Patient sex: M
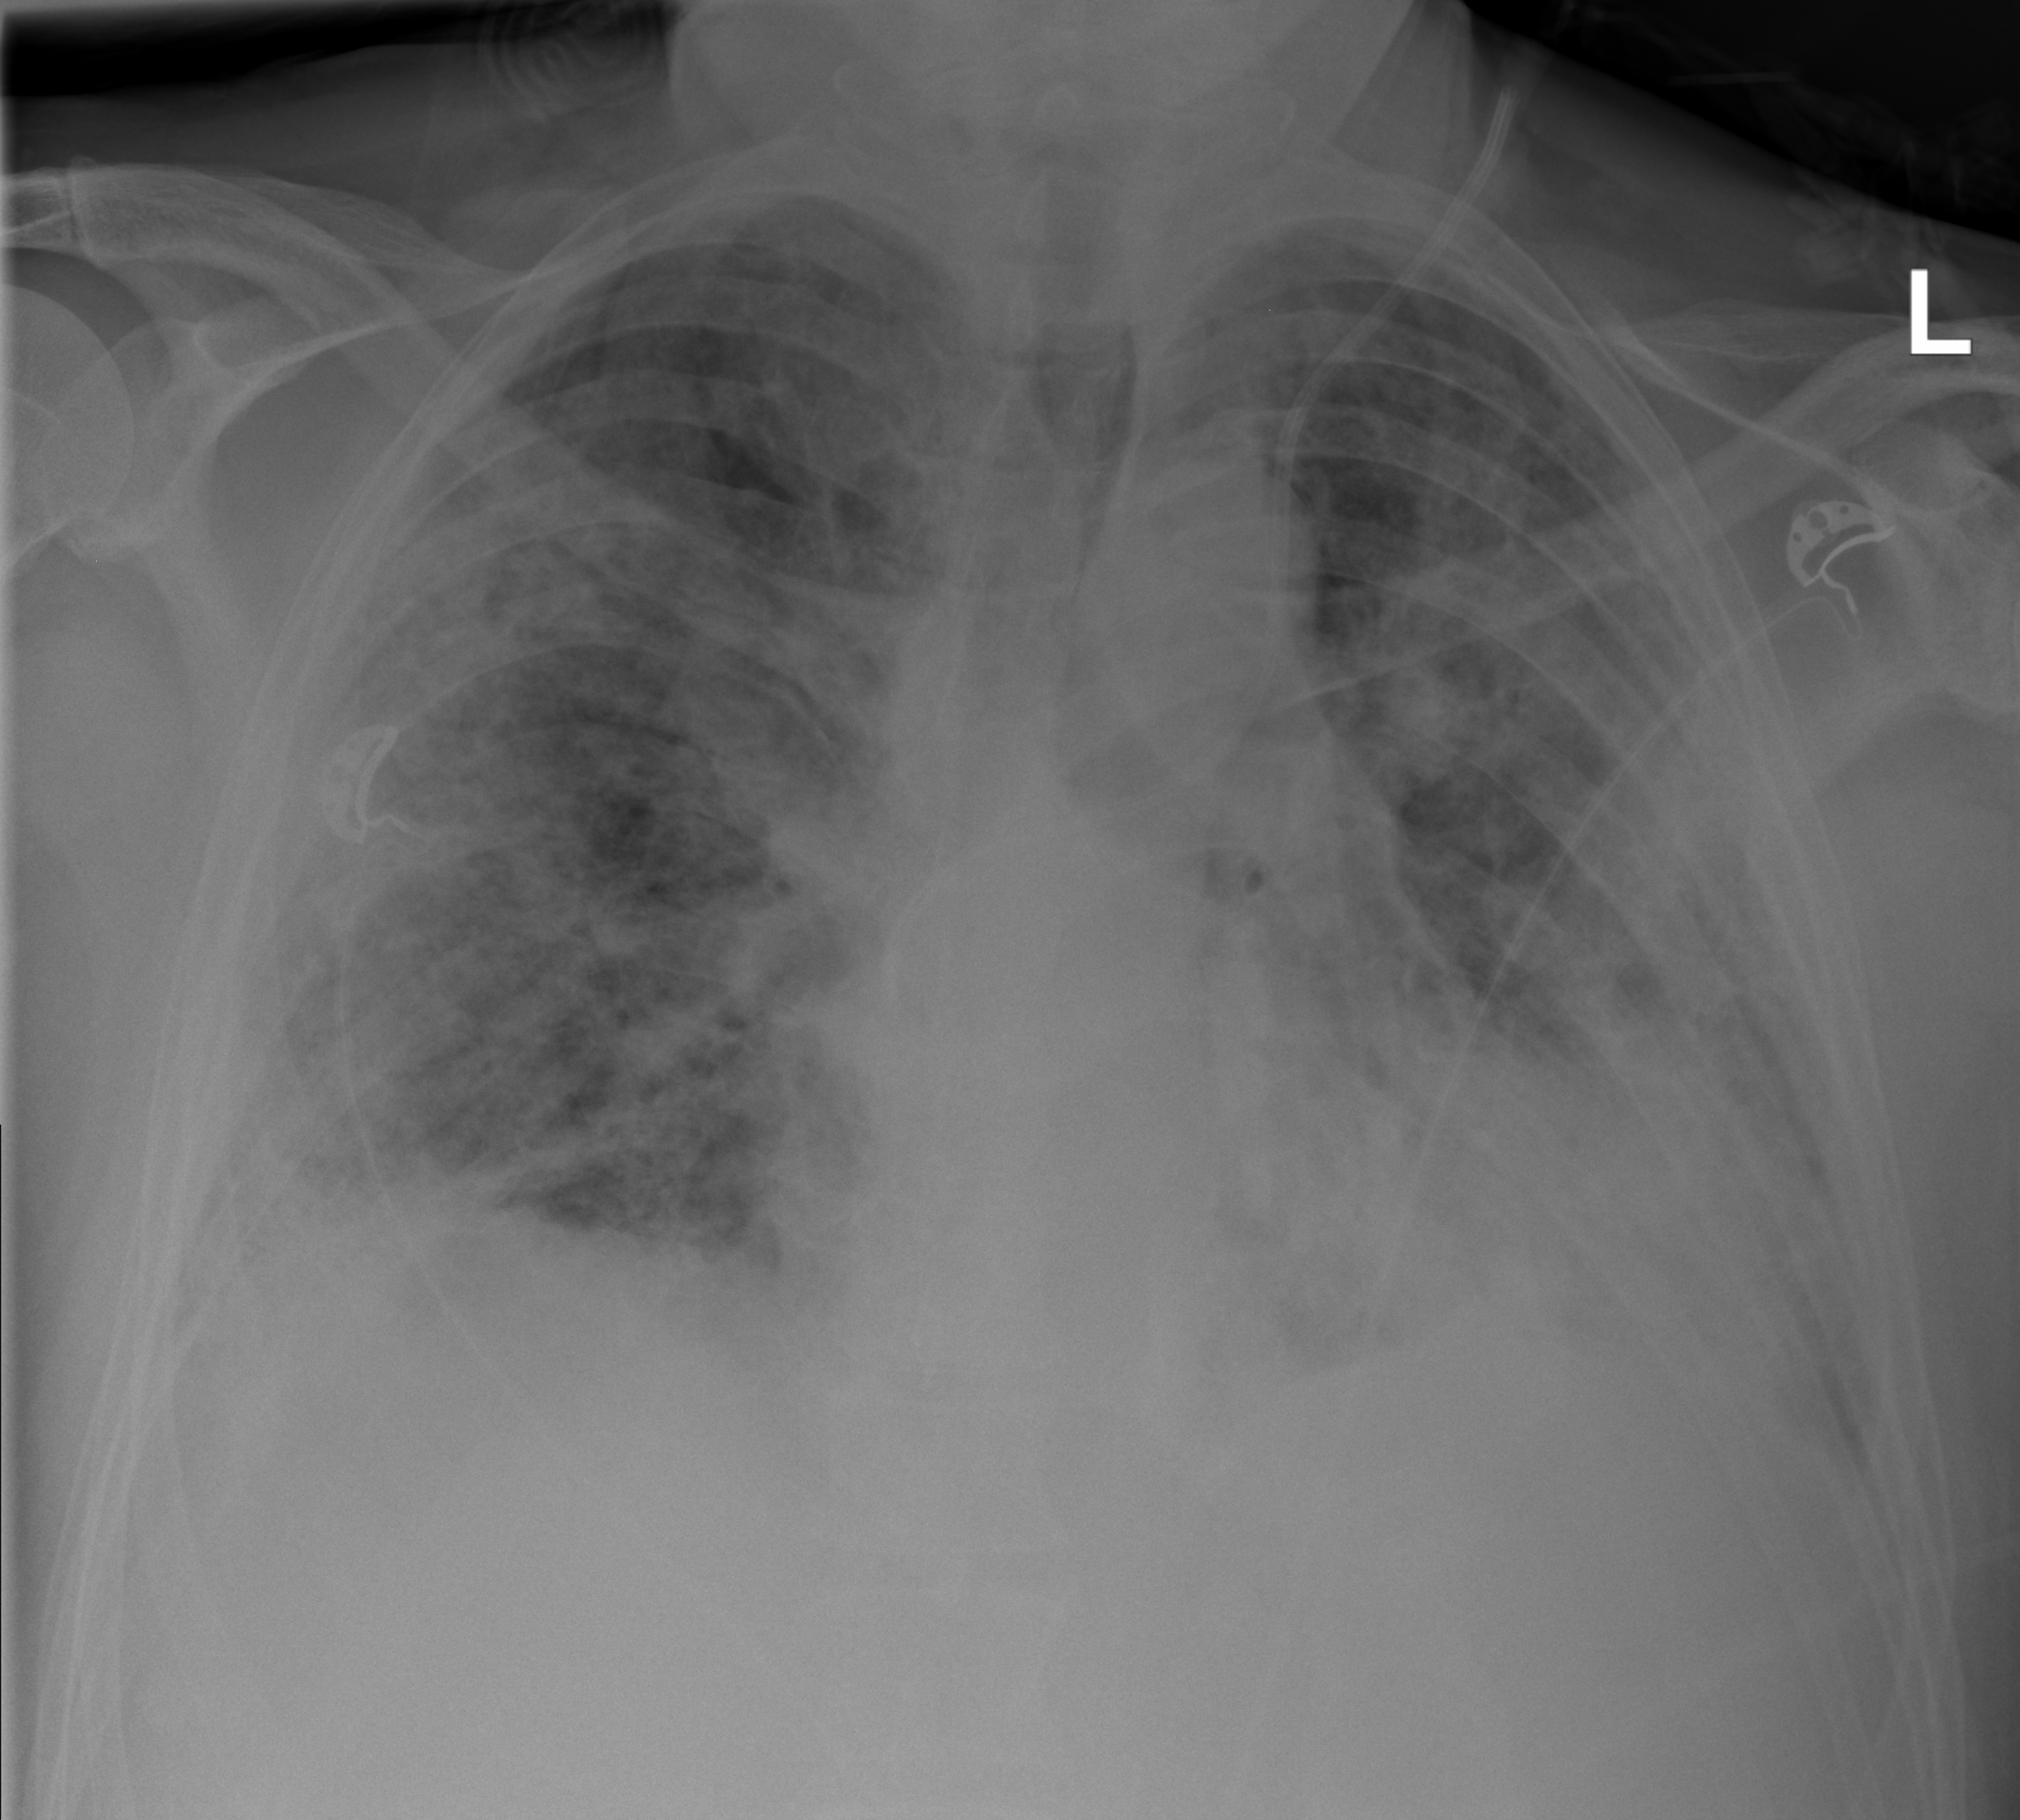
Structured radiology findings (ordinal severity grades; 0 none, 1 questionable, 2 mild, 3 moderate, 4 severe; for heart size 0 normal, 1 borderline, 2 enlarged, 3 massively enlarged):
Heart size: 1
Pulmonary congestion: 0
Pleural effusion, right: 0
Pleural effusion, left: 0
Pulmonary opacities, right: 3
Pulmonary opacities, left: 3
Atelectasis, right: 3
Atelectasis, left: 3